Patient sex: M
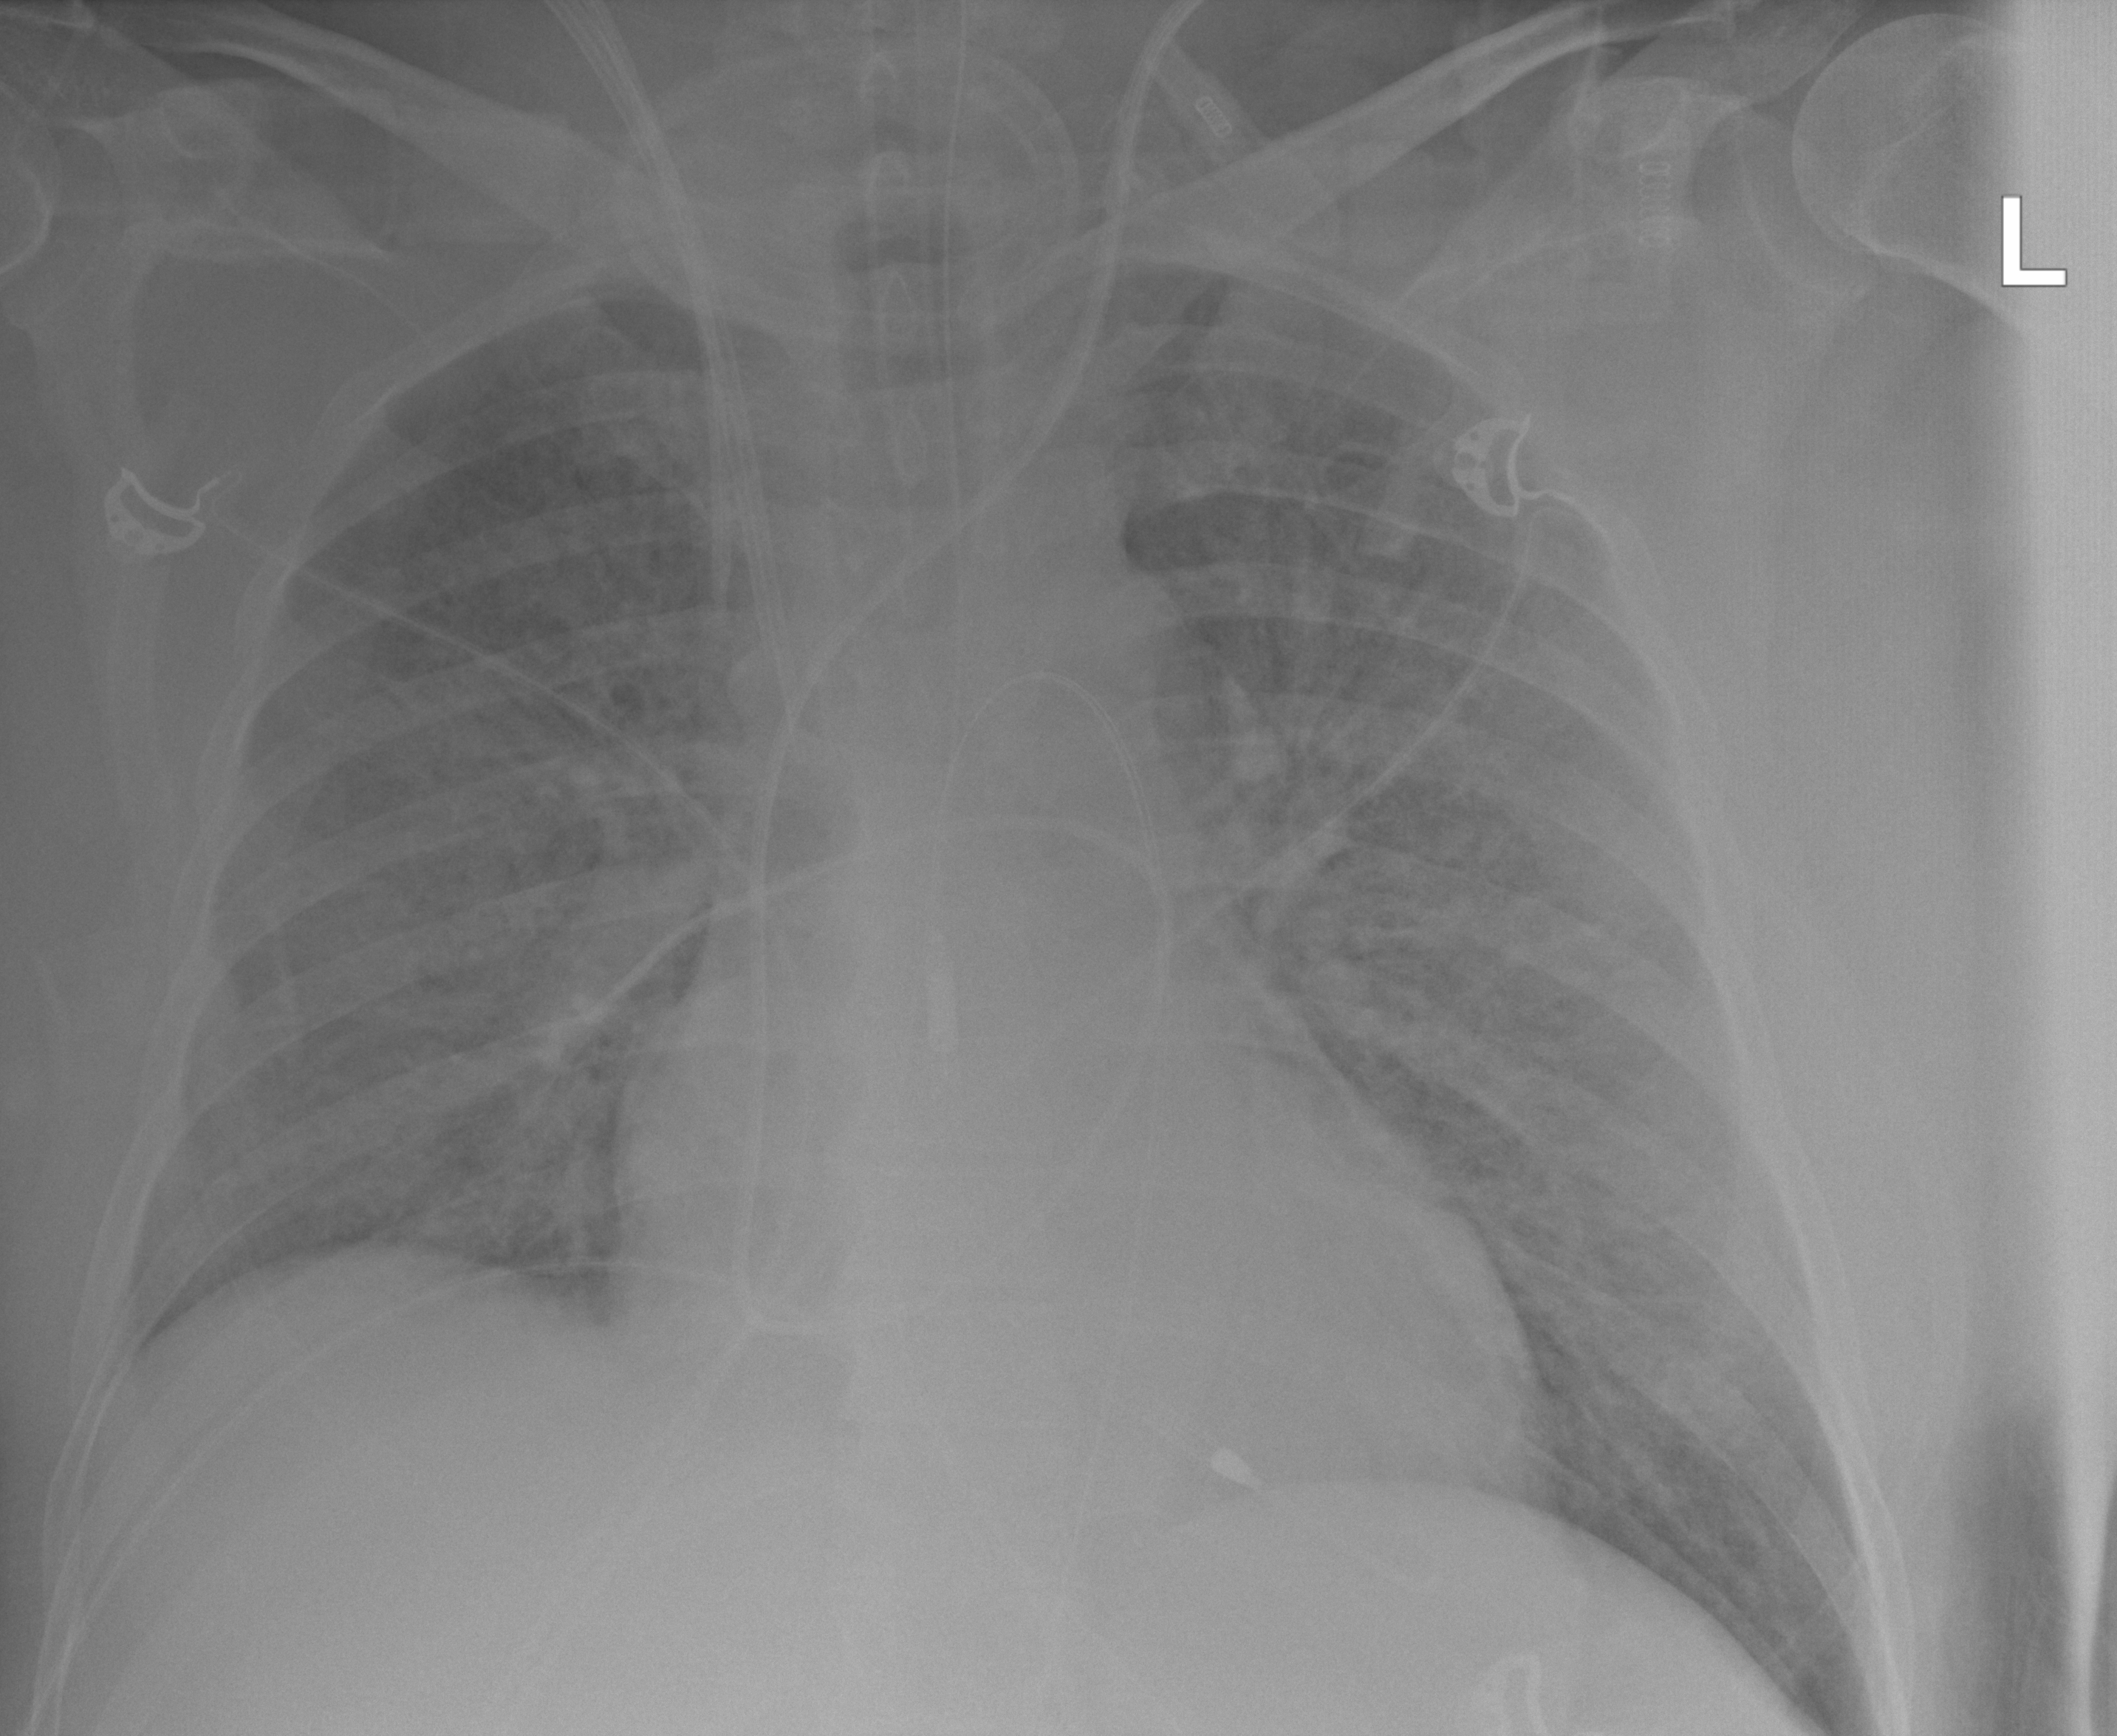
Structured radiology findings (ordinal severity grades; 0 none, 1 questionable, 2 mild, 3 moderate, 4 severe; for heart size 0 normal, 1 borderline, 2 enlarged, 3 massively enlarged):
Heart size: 2
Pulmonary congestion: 3
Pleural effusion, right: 0
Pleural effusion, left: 0
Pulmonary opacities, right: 3
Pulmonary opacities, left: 3
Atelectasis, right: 2
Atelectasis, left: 2